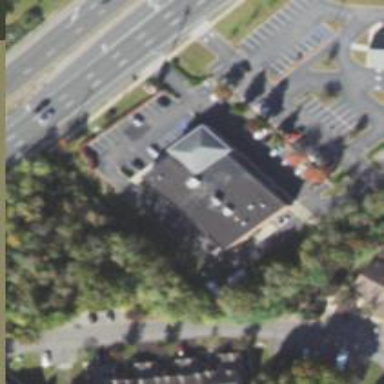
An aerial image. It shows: Pharmacy providing healthcare services.